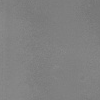
Atmospheric dust classification: dusty